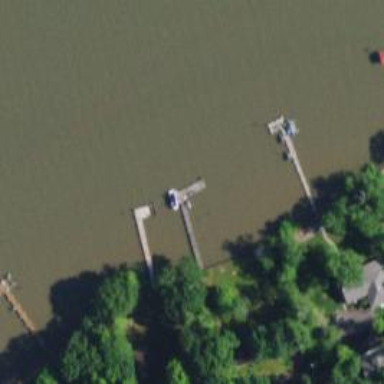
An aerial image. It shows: Dock by the waterway.